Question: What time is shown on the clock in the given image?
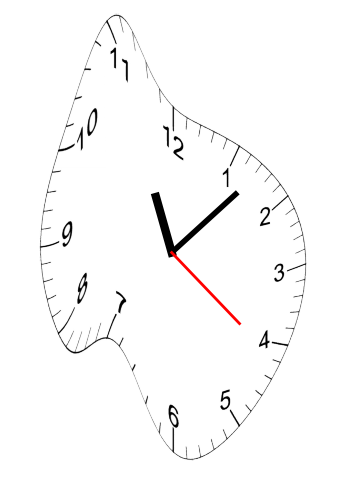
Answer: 11:07:21